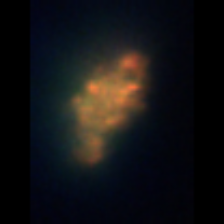
Taxon: Unknown_detritus
Group: Unknown